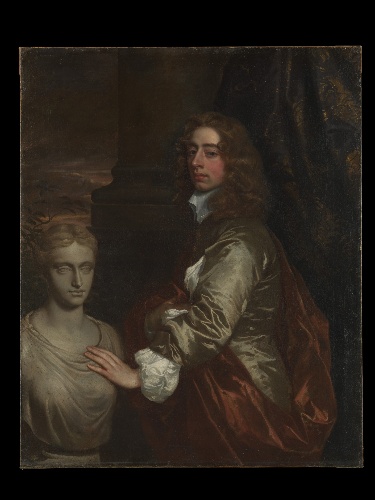
Title: Sir Henry Capel (1638–1696)
Artist: Sir Peter Lely (Pieter van der Faes)
Artist bio: British, Soest 1618–1680 London
Object type: Painting
Classification: Paintings
Medium: Oil on canvas
Dimensions: 49 3/4 x 40 1/2 in. (126.4 x 102.9 cm)
Department: European Paintings
Credit line: Bequest of Jacob Ruppert, 1939
Accession year: 1939
Repository: Metropolitan Museum of Art, New York, NY
Tags: Sculpture|Men|Portraits